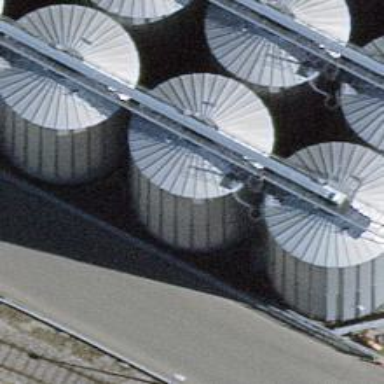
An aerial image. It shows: Storage tank that is man-made.